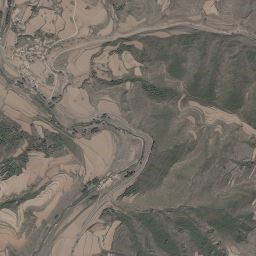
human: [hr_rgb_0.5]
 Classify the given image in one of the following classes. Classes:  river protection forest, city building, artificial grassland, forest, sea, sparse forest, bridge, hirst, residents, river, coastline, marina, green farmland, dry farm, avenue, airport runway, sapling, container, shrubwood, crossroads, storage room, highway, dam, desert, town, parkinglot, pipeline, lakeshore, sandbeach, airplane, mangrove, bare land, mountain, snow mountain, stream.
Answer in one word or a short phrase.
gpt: mountain